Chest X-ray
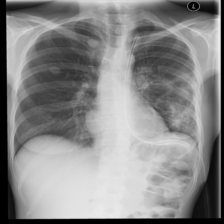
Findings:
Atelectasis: negative
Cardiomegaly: negative
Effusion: negative
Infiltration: negative
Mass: negative
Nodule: negative
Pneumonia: negative
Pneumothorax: negative
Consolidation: negative
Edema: negative
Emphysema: negative
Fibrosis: negative
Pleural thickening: negative
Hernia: negative